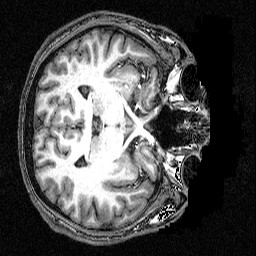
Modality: T1w
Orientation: axial
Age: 32
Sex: male
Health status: healthy
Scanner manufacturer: siemens
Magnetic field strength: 3 T
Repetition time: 2.5 s
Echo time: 0.00393 s